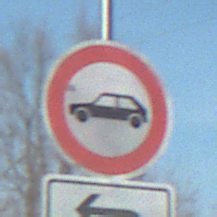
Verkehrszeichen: VerbotPersonenkraftwagen
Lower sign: RichtungsangabeDurchPfeile2
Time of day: MorningAfternoon
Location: Outdoor (Suburban)
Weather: Clear
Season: NotSpecified
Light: Natural